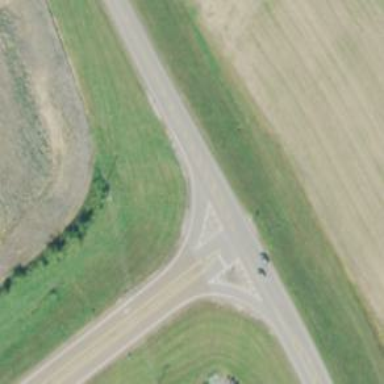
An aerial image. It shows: Trunk link highway with asphalt surface.